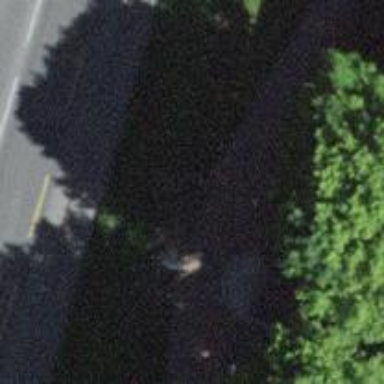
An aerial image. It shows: Pedestrian road.